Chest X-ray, AP view. Patient: 55 years old, sex F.
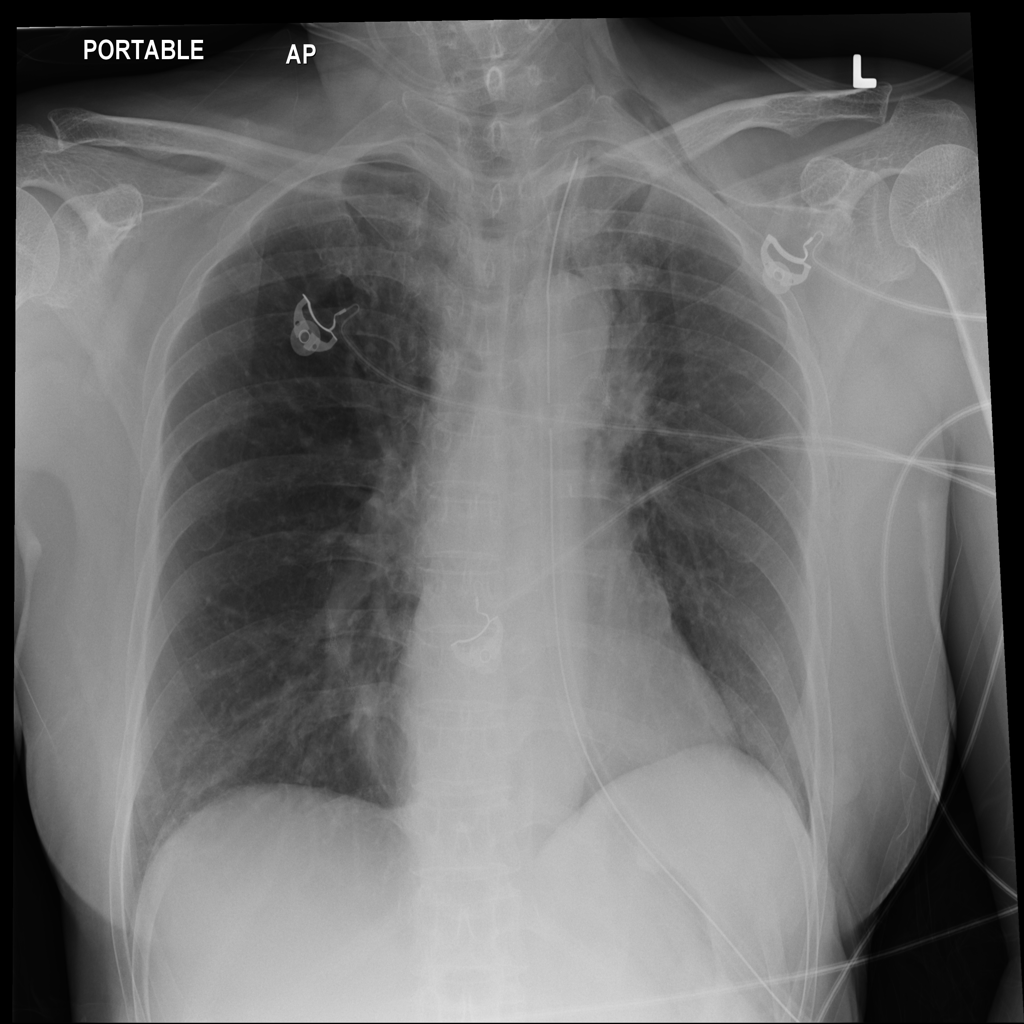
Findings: No Finding